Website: crate-barrel
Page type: account-selection
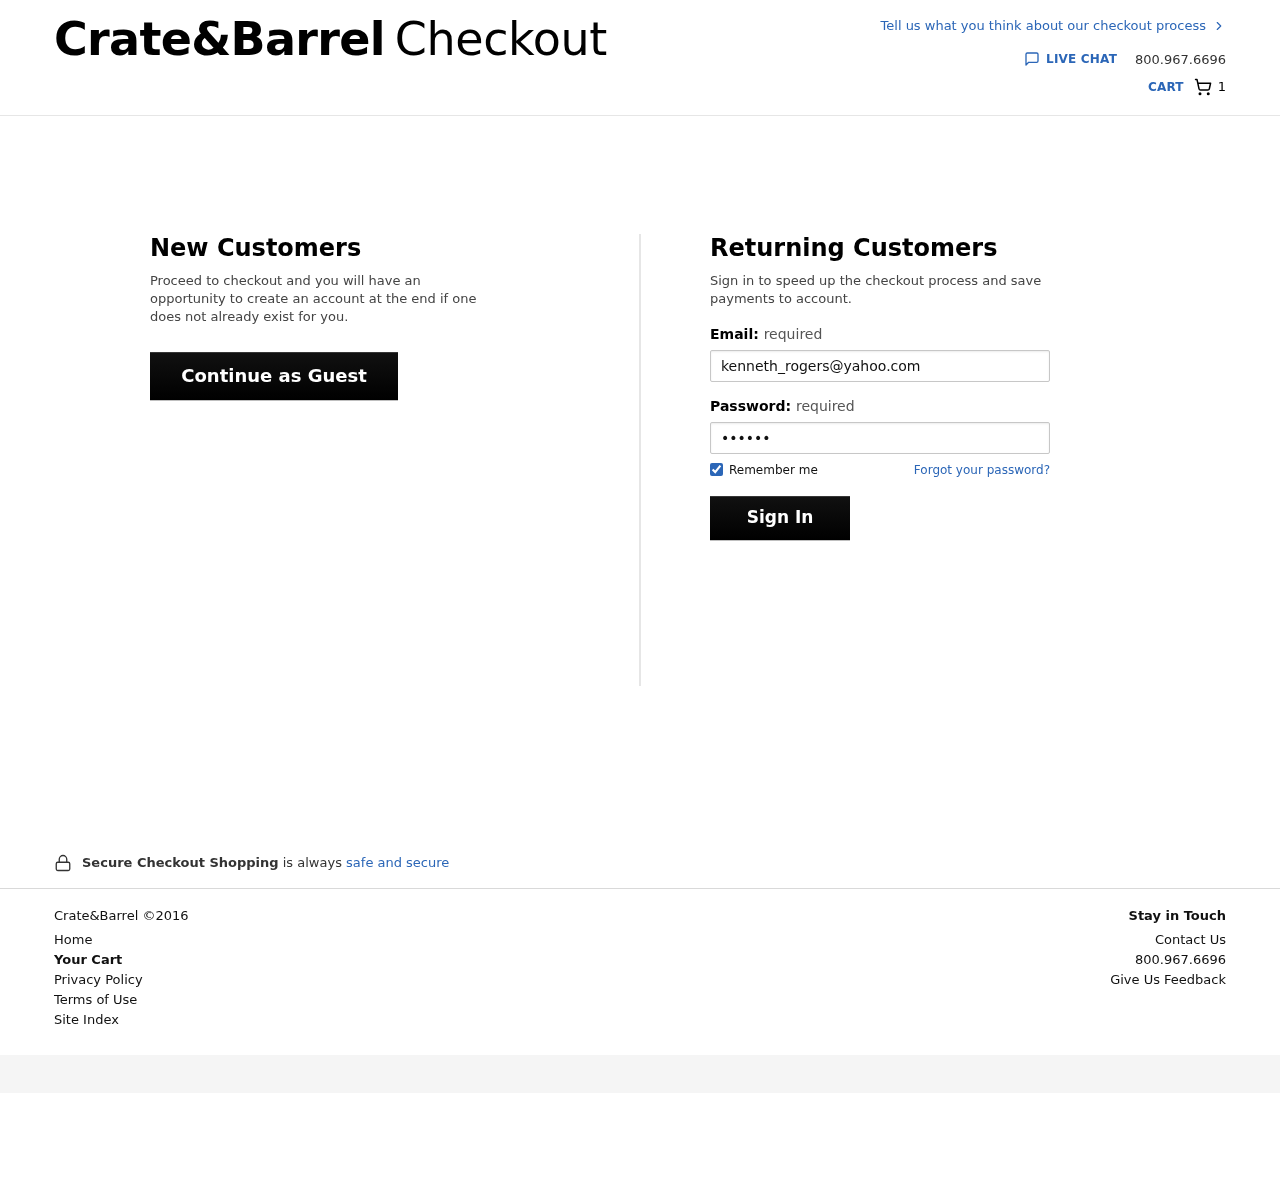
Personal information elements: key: PII_EMAIL
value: kenneth_rogers@yahoo.com
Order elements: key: ORDER_NUM_ITEMS
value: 1